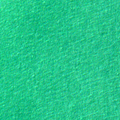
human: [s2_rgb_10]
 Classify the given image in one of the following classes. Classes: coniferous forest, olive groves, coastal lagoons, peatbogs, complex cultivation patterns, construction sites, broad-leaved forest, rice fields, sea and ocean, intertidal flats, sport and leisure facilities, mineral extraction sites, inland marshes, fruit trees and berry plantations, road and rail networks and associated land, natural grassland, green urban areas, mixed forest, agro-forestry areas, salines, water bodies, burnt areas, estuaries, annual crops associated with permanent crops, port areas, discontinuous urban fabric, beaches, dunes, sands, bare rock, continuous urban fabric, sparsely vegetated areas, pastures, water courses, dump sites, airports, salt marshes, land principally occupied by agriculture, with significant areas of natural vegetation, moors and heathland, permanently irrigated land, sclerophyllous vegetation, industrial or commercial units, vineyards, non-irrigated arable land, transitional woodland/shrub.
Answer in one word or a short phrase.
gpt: sea and ocean